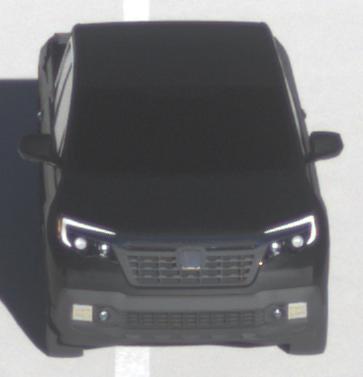
Make: Honda
Model: Ridgeline
Detailed model: Gen. 2
Model produced from: 2016
Model produced until: 2020
Doors: 4
Color: black
Road condition: dry road
Daytime: morning or afternoon
Contrast: high contrast